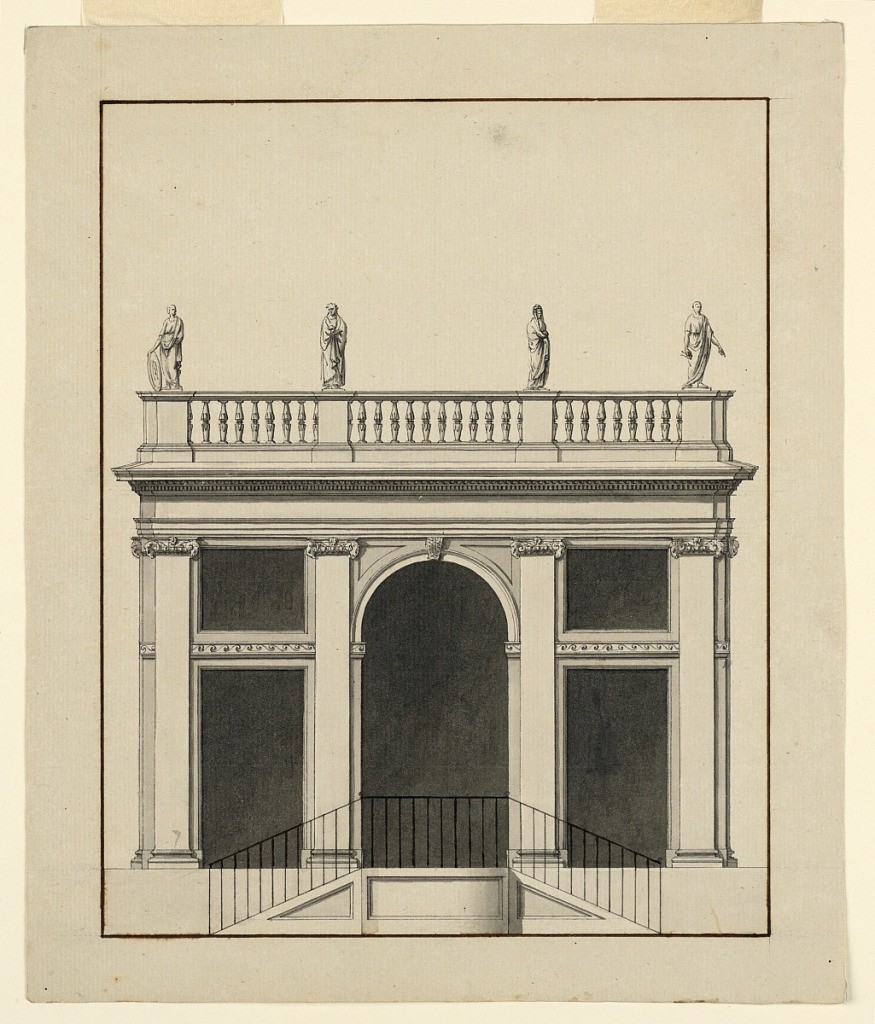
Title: Pavilion, Elevation
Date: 1798
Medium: Pen and black ink, gray wash, traces of graphite, ruled border in pen and brown Support: white laid paper
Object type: Drawing
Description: Two flights of stairs lead up to an arch; laterally, panels with window opening over door opening; balustrade topped by four statues on top. (RB '45)